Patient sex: M
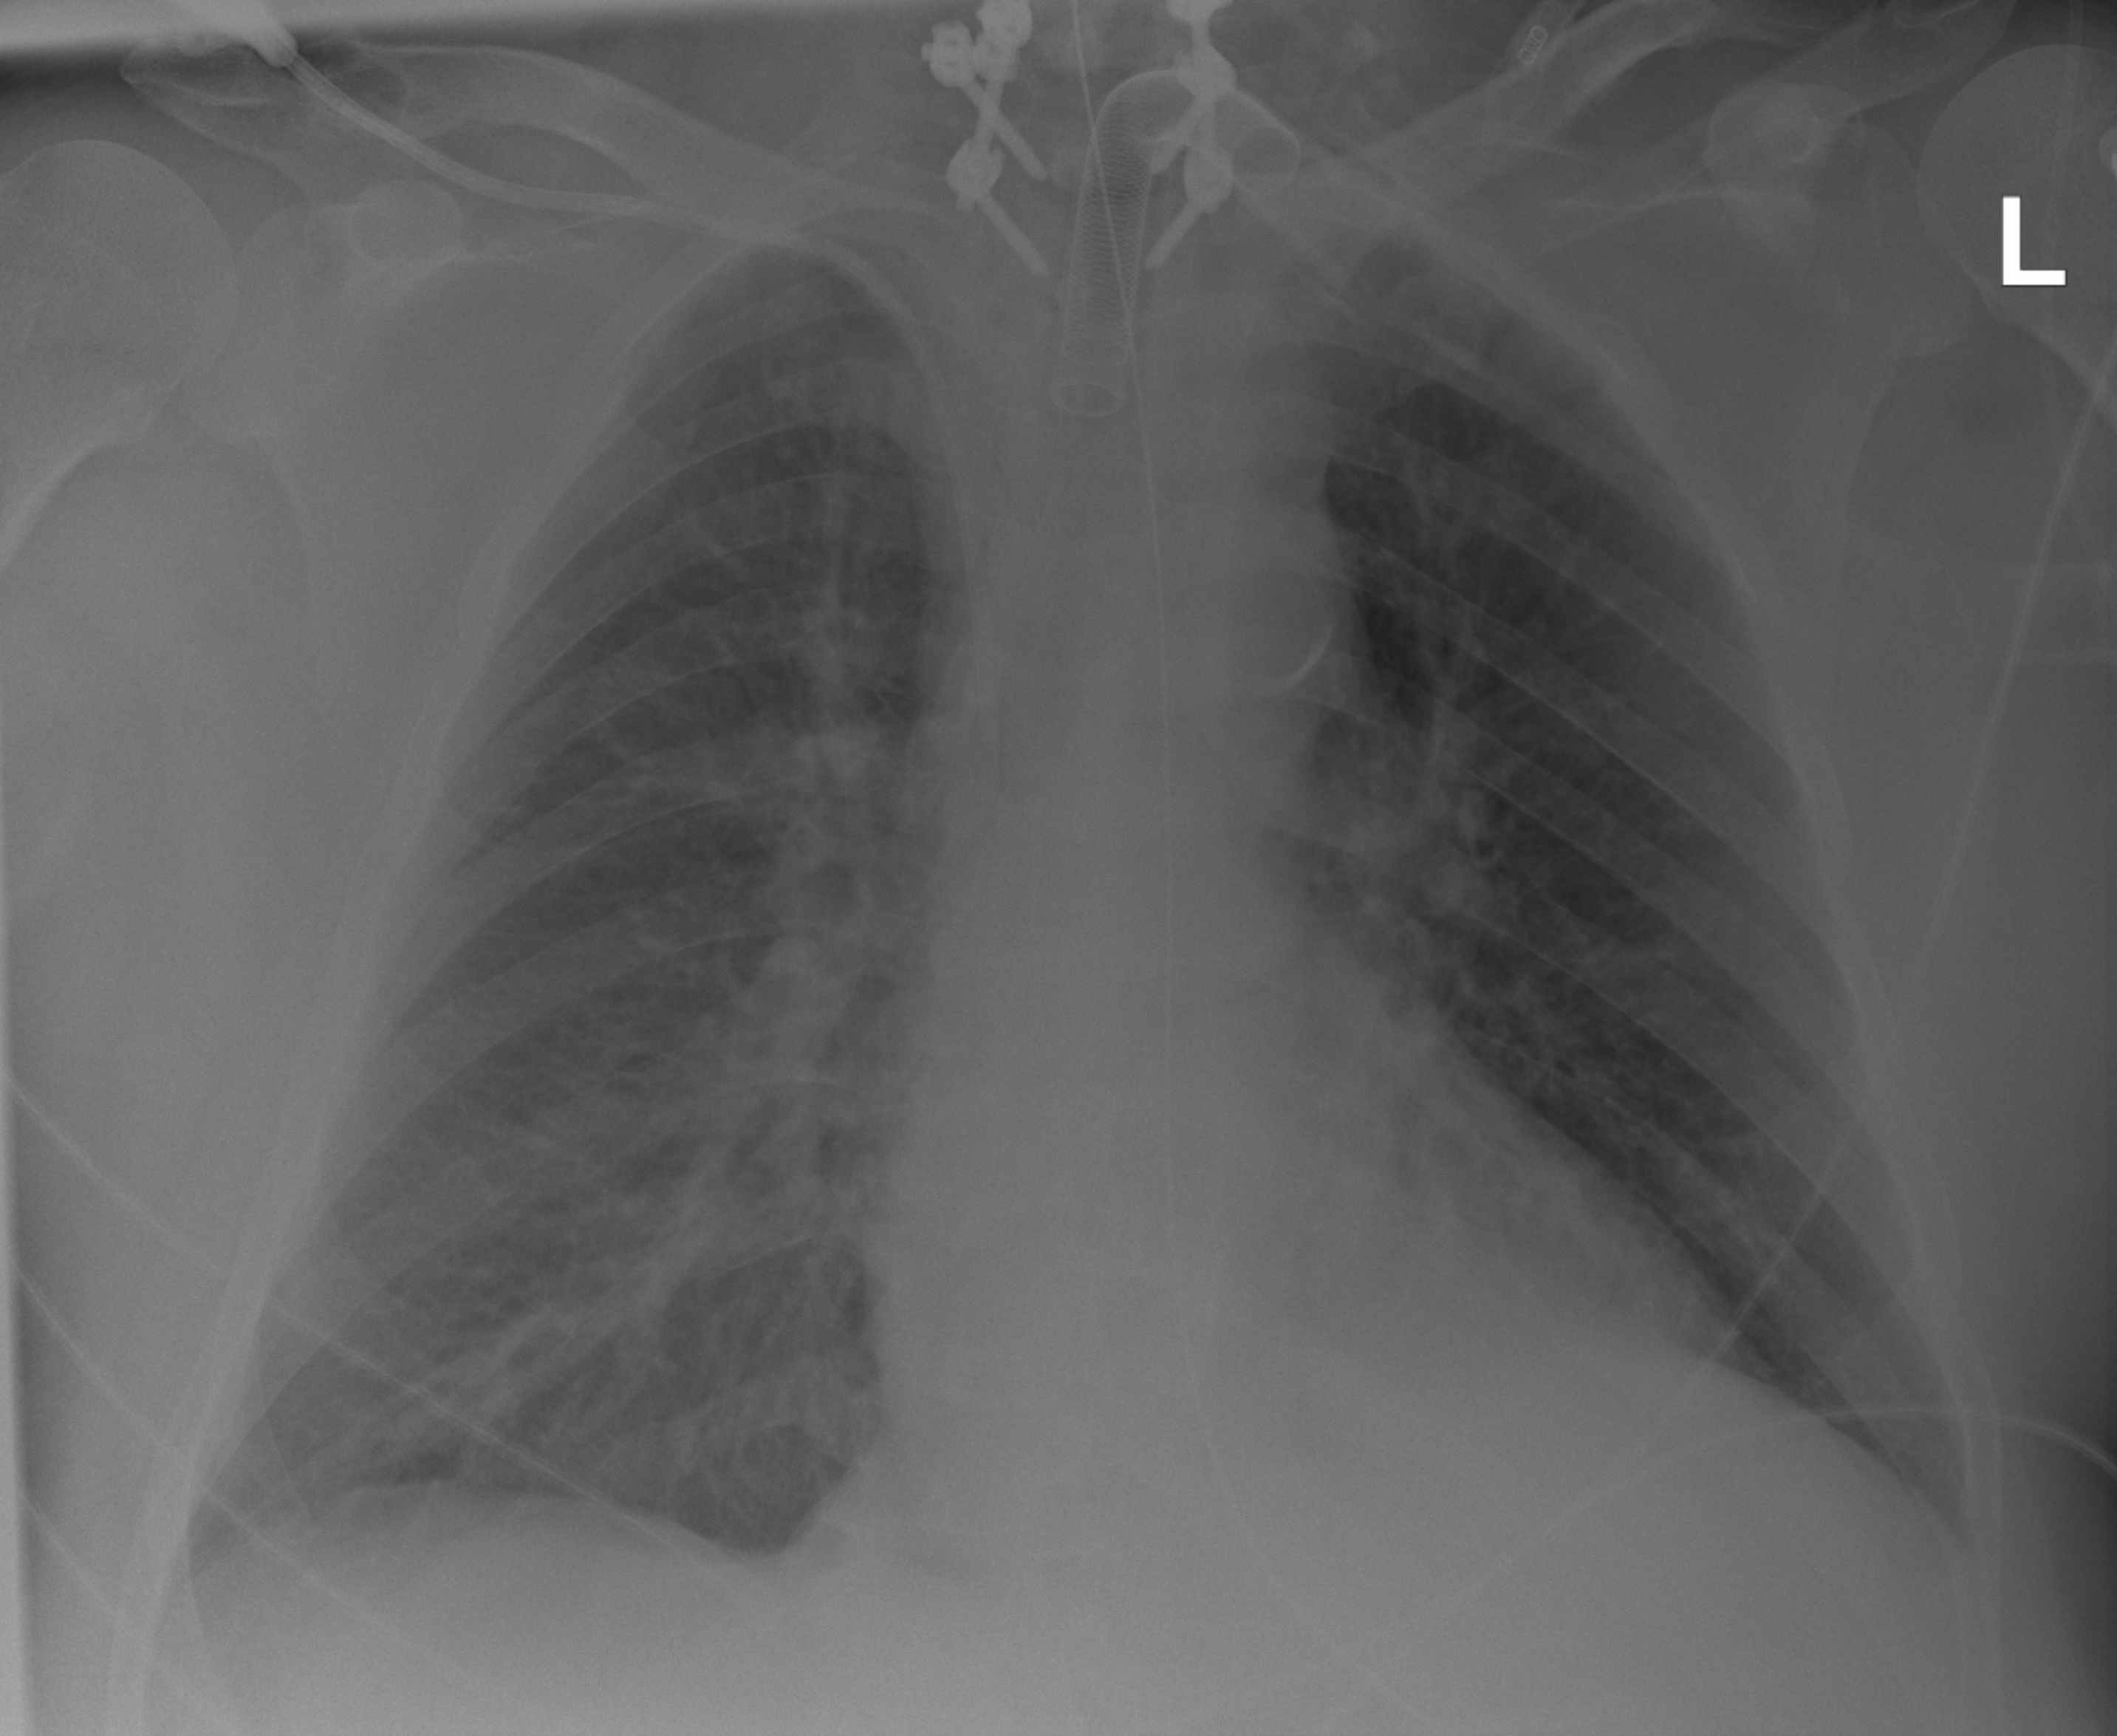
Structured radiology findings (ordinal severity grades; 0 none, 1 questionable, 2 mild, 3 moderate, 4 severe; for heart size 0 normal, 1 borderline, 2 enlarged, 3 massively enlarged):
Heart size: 0
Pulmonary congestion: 0
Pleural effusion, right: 1
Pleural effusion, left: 0
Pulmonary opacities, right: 1
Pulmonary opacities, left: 0
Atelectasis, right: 1
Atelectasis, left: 0